Question: We have a report which contains 6 pages (I have used page breaks). Each page has few sub-reports and few charts. We are exporting it as .
When we are trying to print one sheet the page is breaking into multiple pages dividing the sub-reports and charts in middle. Is there some best way or thumb rule to follow in order to make reports print friendly.

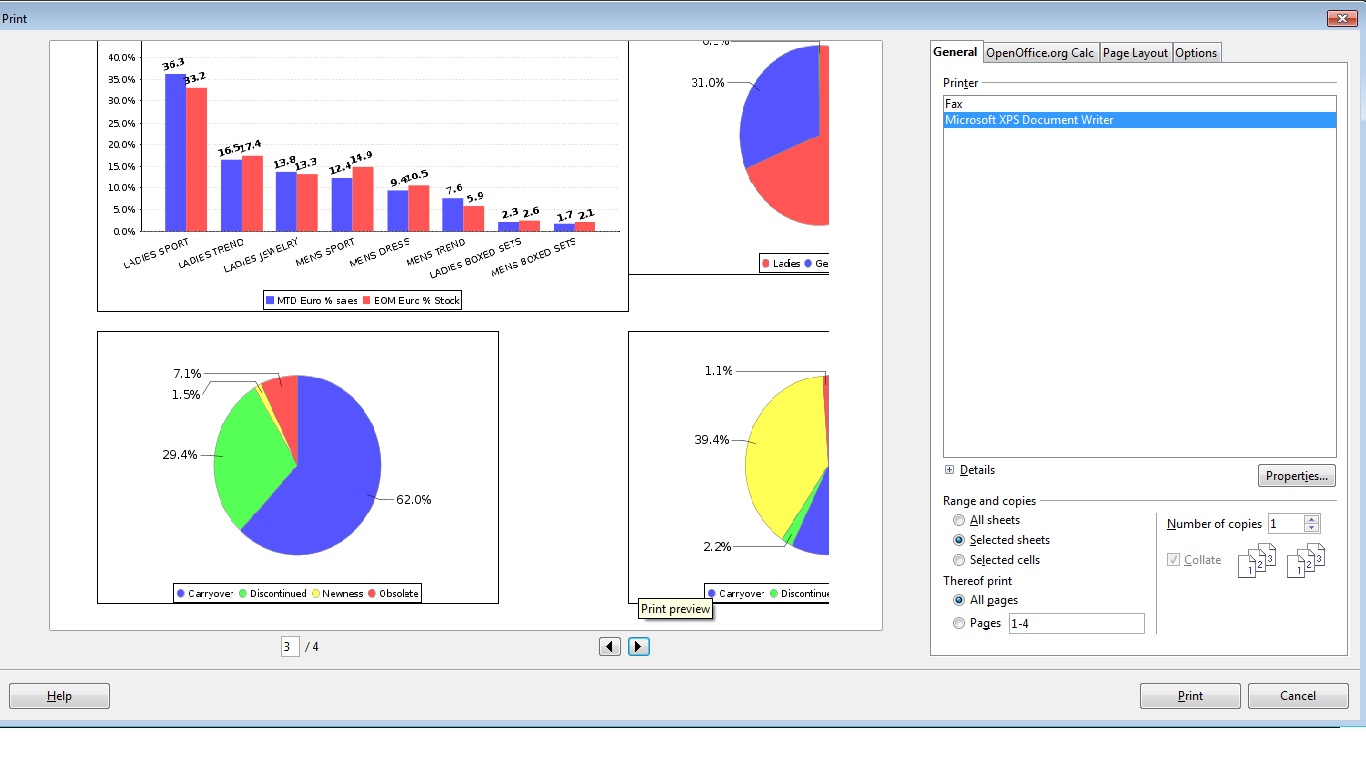
Answer: Finally found the answer.
Posting here in case somebody is struck with same issue
Need to set these properties in report
net.sf.jasperreports.export.xls.fit.width =1 and
net.sf.jasperreports.export.xls.fit.height=1.
Thanks